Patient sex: F
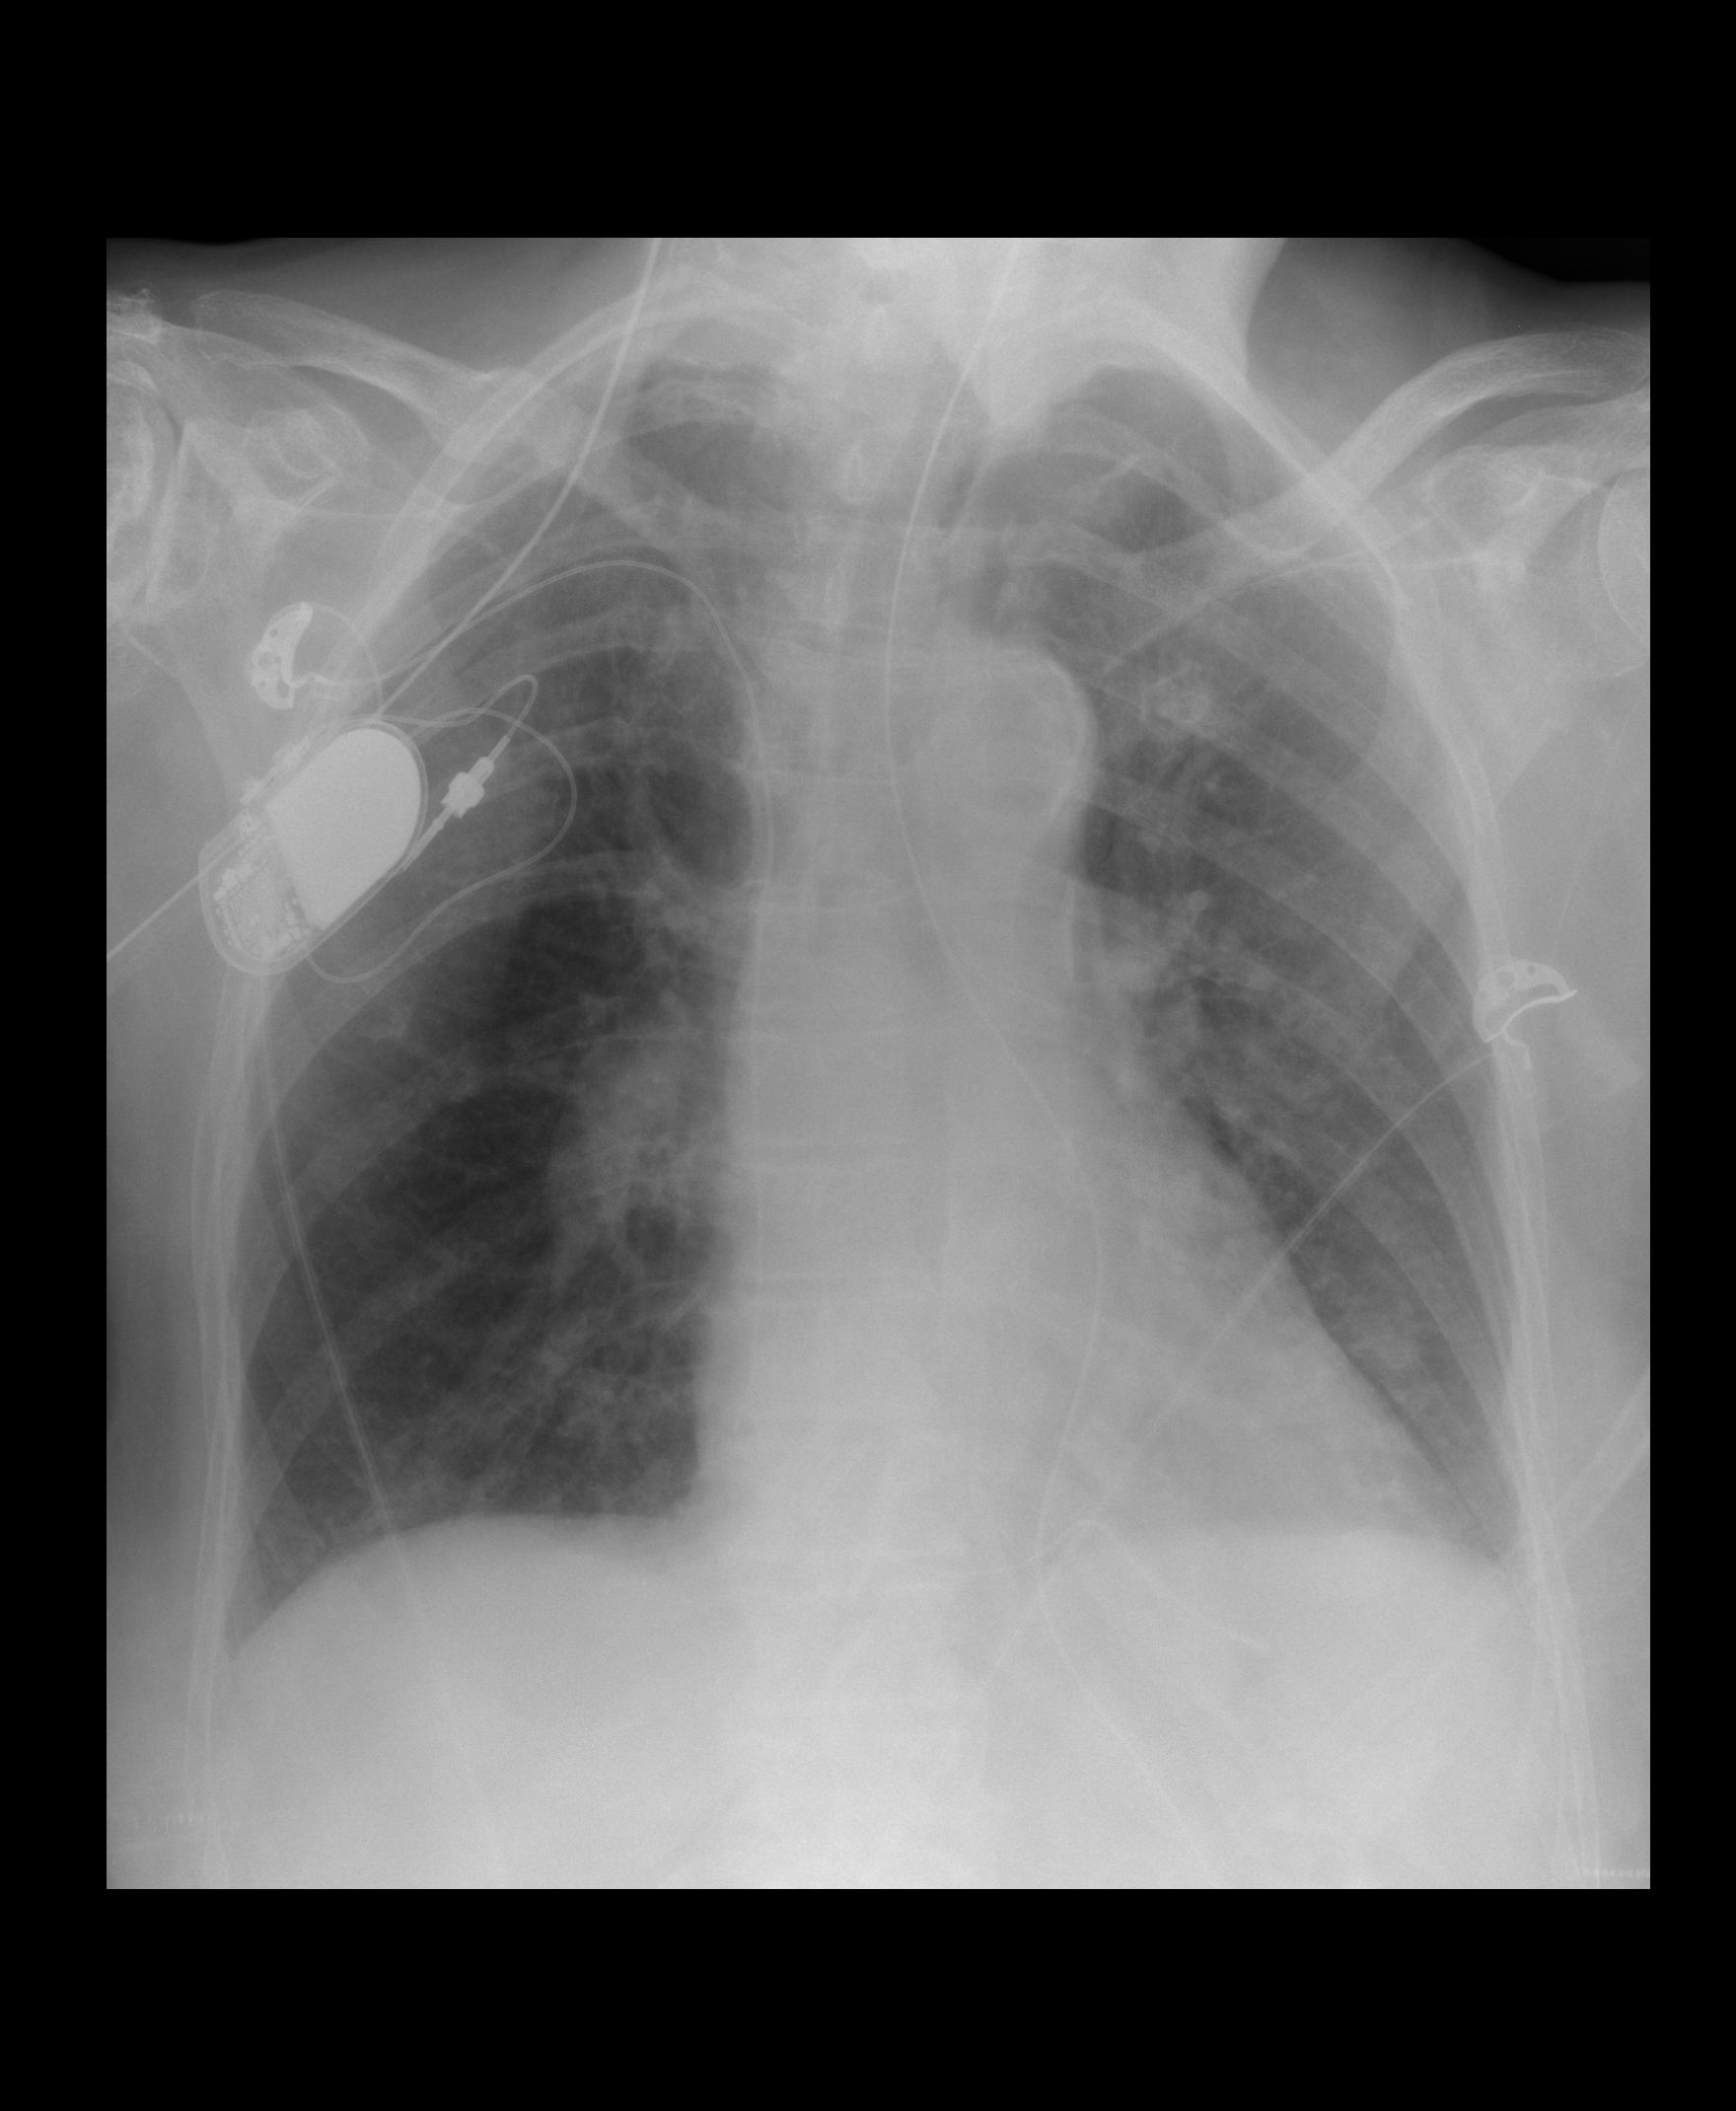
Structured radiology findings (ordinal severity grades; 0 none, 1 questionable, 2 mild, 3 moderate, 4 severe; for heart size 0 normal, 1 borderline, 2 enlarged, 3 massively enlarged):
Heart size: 0
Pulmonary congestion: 0
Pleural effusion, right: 0
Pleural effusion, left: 1
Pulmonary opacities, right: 0
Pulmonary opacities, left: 2
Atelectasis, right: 0
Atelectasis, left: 2